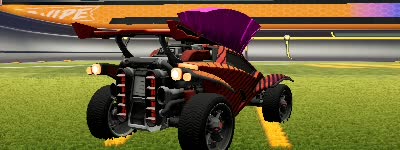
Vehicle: octane